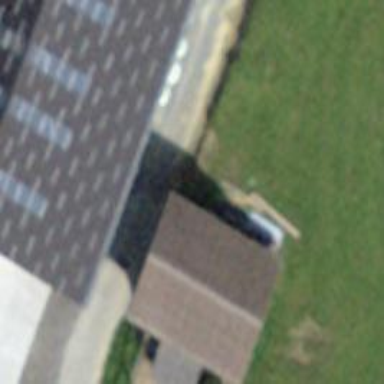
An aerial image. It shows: Garage.